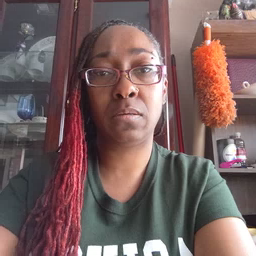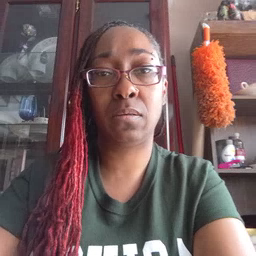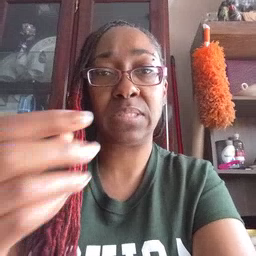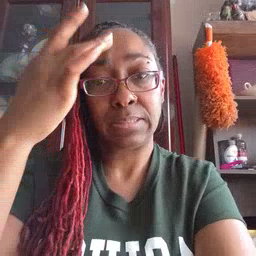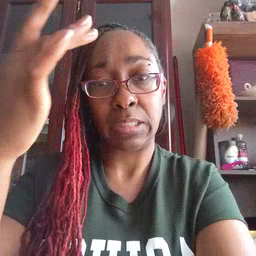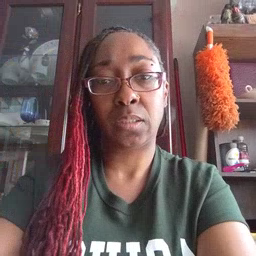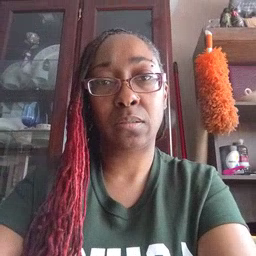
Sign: sick